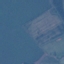
Land use / land cover: Pasture